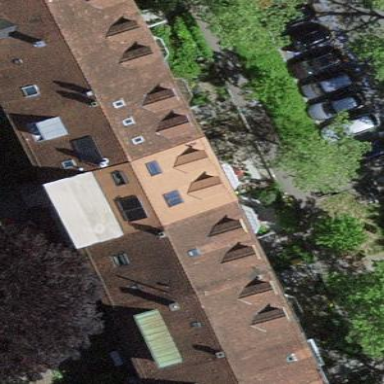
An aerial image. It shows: Terrace building.